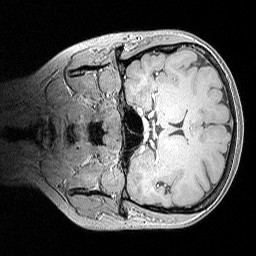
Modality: MP2RAGE
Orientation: coronal
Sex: female
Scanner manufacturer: siemens
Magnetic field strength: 3 T
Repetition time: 5 s
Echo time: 0.00292 s